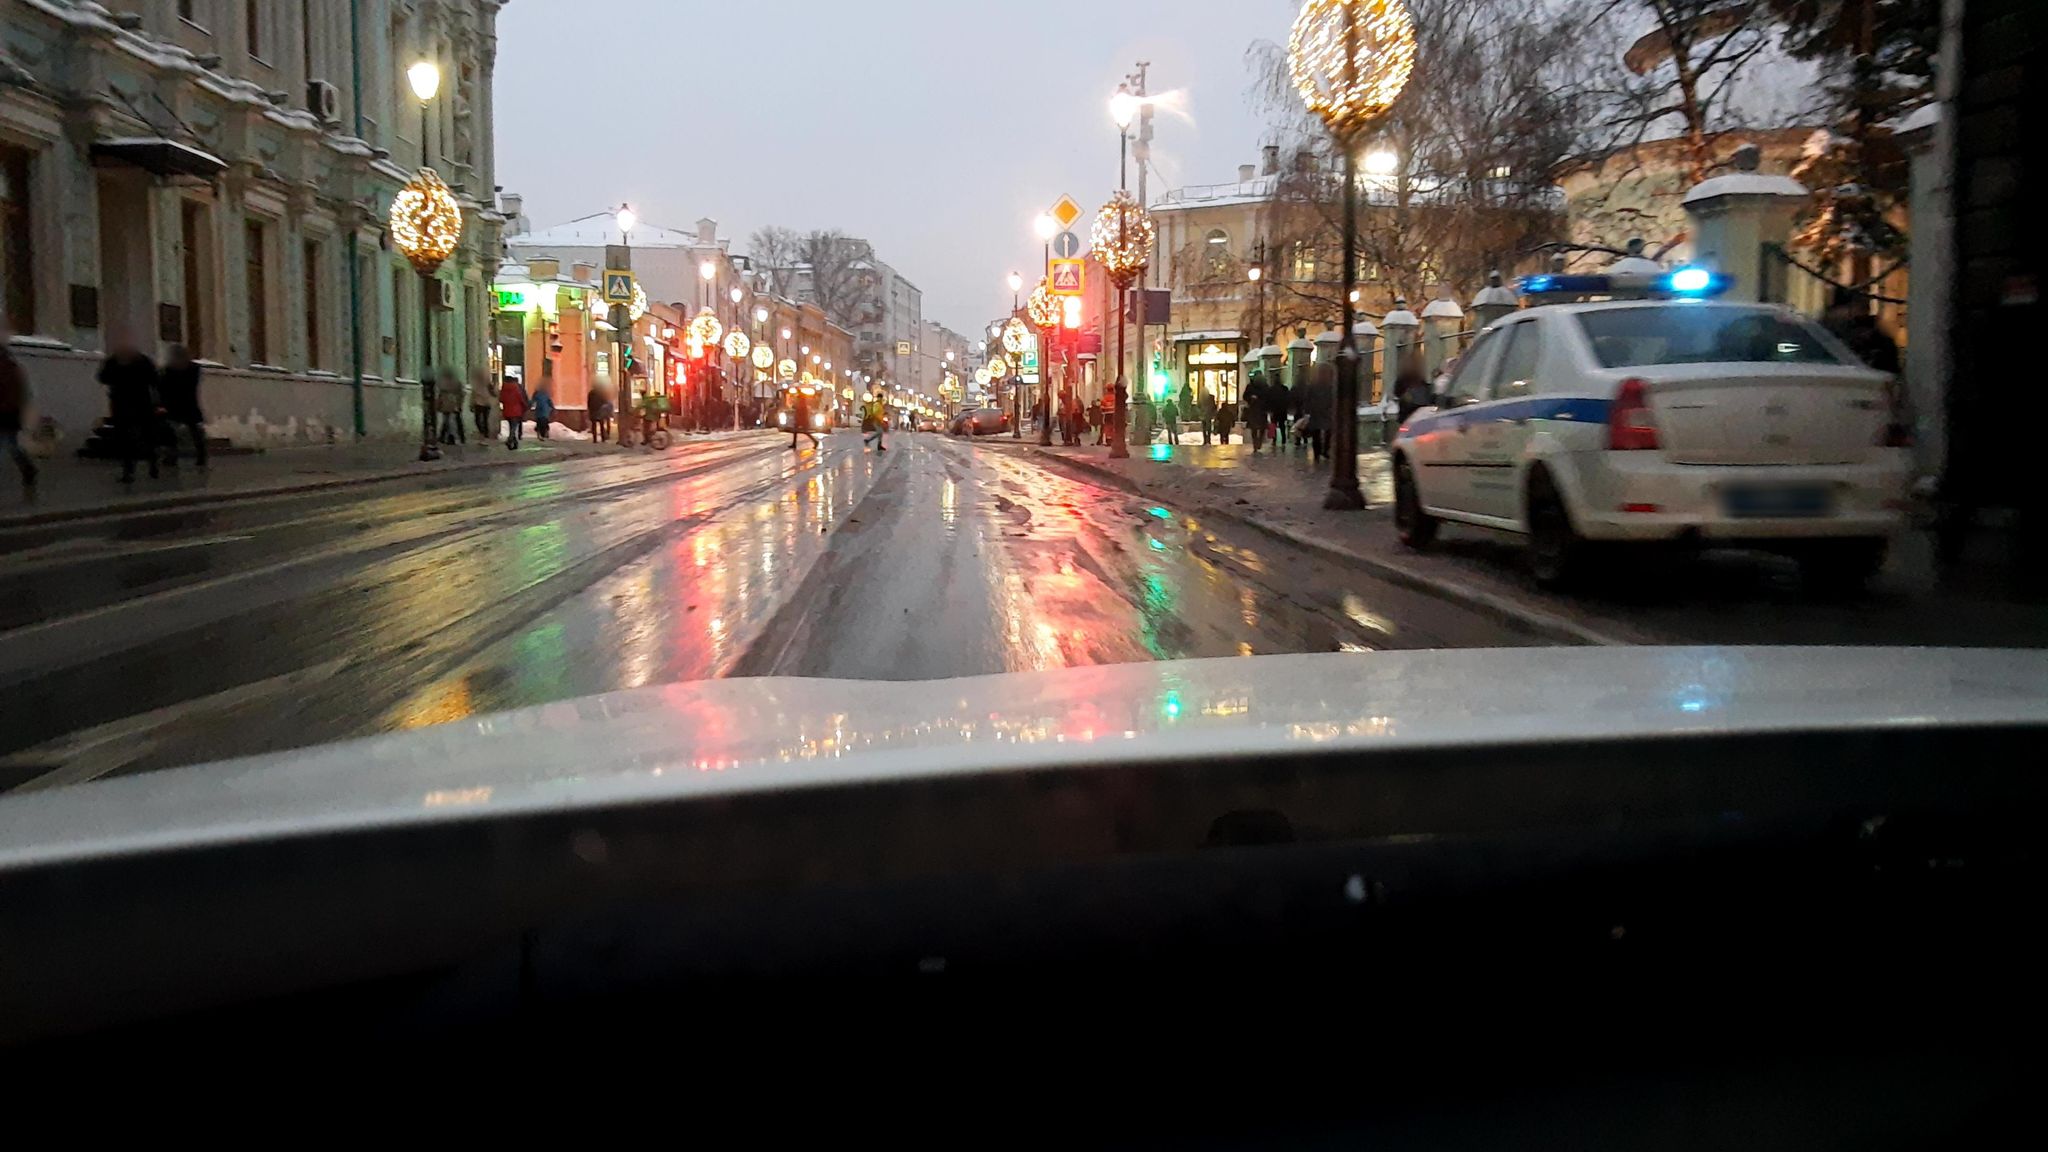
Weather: rainy
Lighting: day
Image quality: slightly poor
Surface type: driving surface
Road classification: footway
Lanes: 3
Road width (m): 2.1
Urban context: urban centre
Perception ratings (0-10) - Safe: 0.65, Lively: 6.93, Beautiful: 4.42, Boring: 1.3, Depressing: 3.94, Wealthy: 1.18